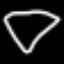
Label: diamond